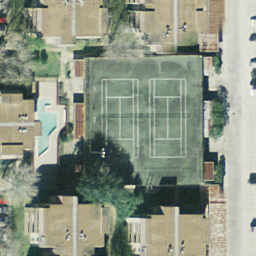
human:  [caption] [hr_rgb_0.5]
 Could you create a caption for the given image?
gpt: There are two tennis courts with a swimming pool beside .

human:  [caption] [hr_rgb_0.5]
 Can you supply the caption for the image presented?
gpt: Two tennis courts arranged neatly with some buildings and plants surrounded .

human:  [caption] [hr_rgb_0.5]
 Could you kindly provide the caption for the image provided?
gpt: There are two tennis courts arranged neatly and surrounded by some buildings .

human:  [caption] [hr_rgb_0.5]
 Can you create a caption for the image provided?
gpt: Two tennis courts are surrounded by some buildings .

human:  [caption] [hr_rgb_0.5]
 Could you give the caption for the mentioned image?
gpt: There are two tennis courts arranged neatly with a swimming pool beside .